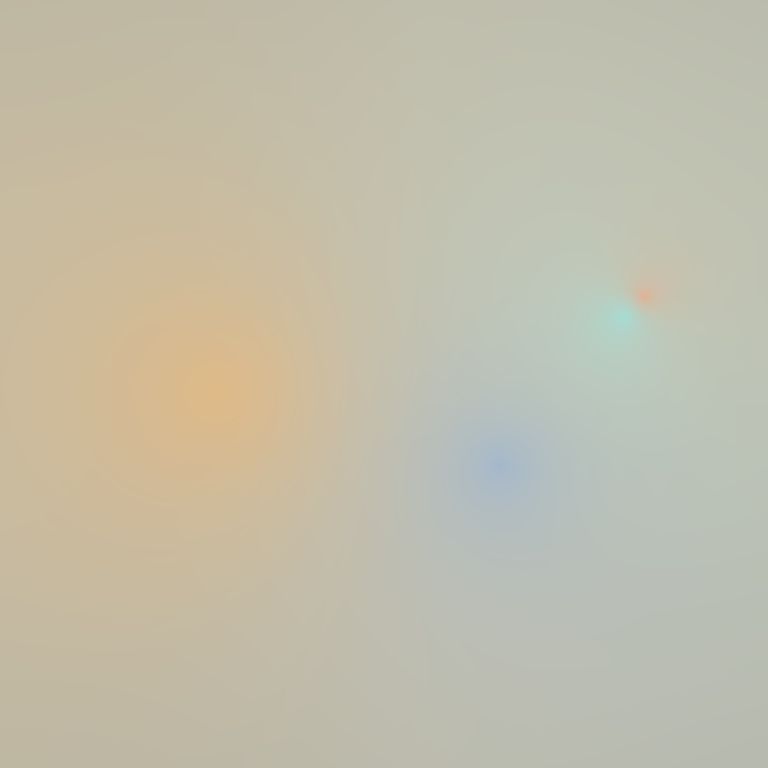
Abstract light effect, smooth gradient from soft beige to gentle blue, calm atmosphere, subtle glow, no room, no furniture, no objects.